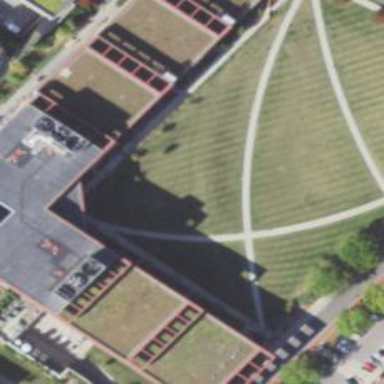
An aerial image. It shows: Part of building.